Question: I have an edit control (text box) that the user enters a username into. I am attempting to compare the username entered to the ones listed in my List Control. If the username given matches, my button's text should change from 'Create User' to 'Update User'.
I have tried using the edit control events 'EN_CHANGE' and 'EN_UPDATE'. Both of these events cause stack-overflow exception or an infinite loop. I thought that one of these events would be called every time something is typed or the backspace was used within my edit control.
In my 'EN_CHANGE' / 'EN_UPDATE' event, I compare the username strings and set the button's text. With either event, it is called infinite times:
'''
void Users::OnEnUpdateLoginName() //EN_UPDATE Event
{
bool match = false;
//Compare the edit control text with each List Control text.
for(int i = 0; i<m_UserList.GetItemCount(); i++)
{
if(strcmp(m_UserList.GetItemText(i,0),m_loginName)==0)
match = true;
}
//If the usernames match, change the button's text to "Update User"
if(match)
{
CWnd *currentSelection = GetDlgItem(TXTC_LOGIN_NAME);
currentSelection->SetWindowTextA("Update User");
}
else
{
CWnd *currentSelection = GetDlgItem(TXTC_LOGIN_NAME);
currentSelection->SetWindowTextA("Create User");
}
}
'''
.
If the text in red matches, change the text of the button highlighted in blue.
Should I be using a different event to validate the string in real-time as the user types?
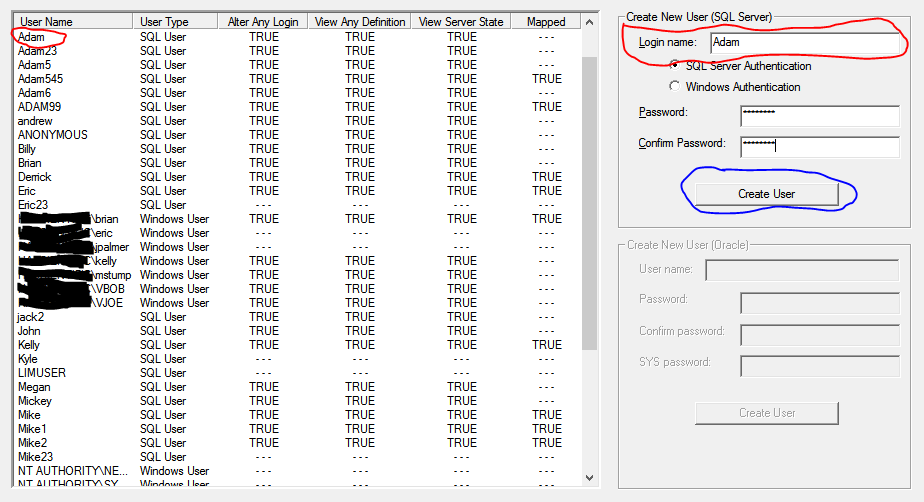
Answer: My code had two issues. I needed to use 'UpdateData', so that data for all my dialog controls would be current. I also was updating the wrong variables. Thanks @rrirower